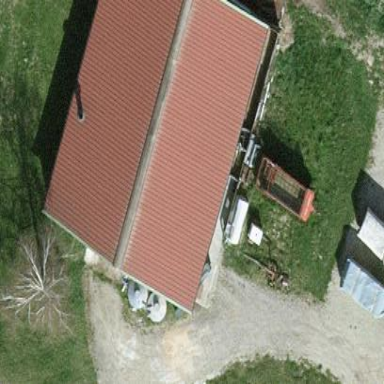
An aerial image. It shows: Farmyard area.